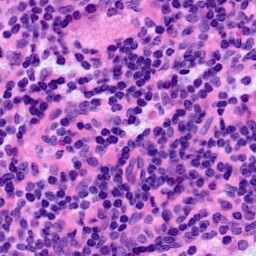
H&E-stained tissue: LymphNode